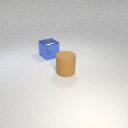
large blue metal cube to the left of large brown rubber cylinder